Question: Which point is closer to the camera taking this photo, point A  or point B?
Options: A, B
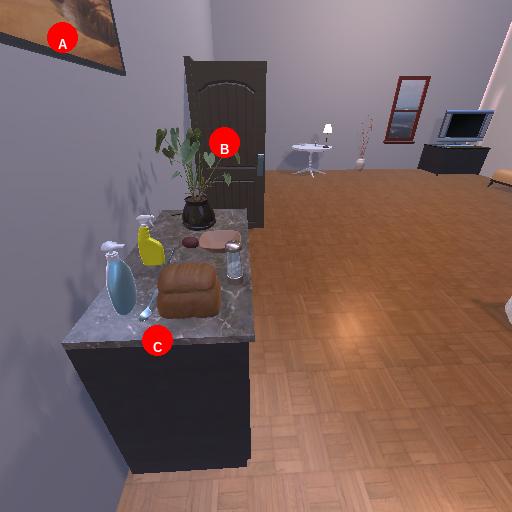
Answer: A